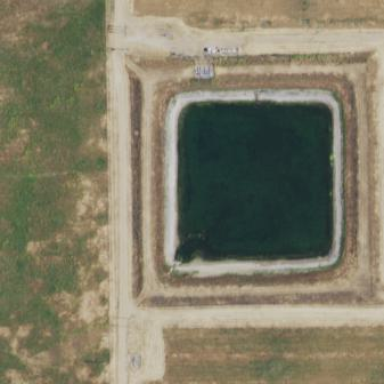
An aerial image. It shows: Water pond categorized as water storage reservoir.